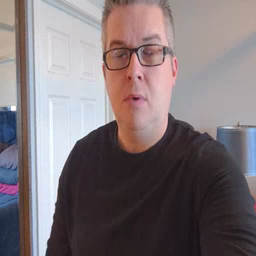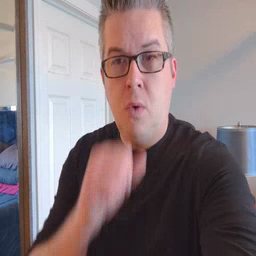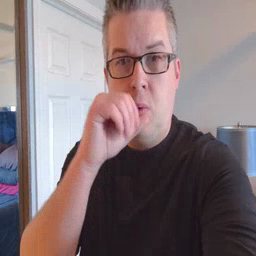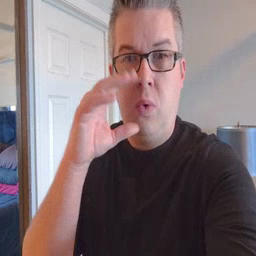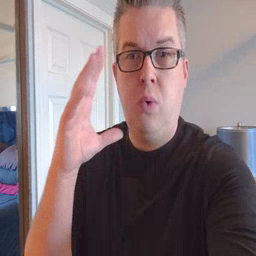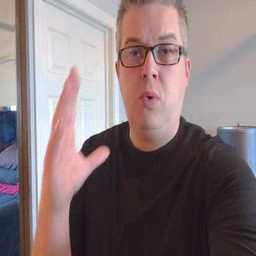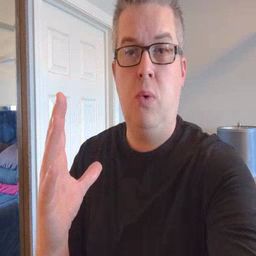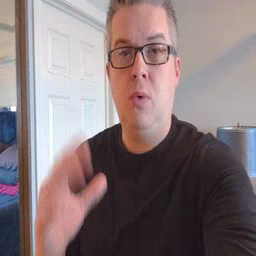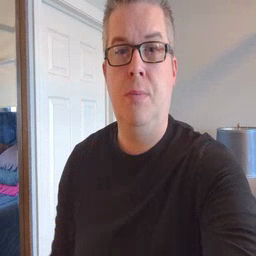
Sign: balloon